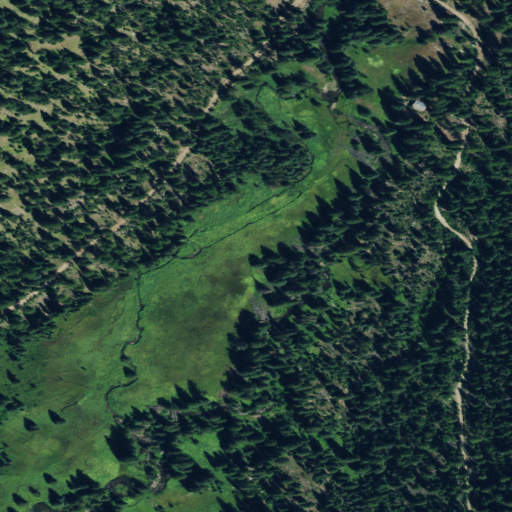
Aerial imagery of plain(s) in Oregon named Eilertson Meadow containing evergreen forest, woody wetlands, and open development